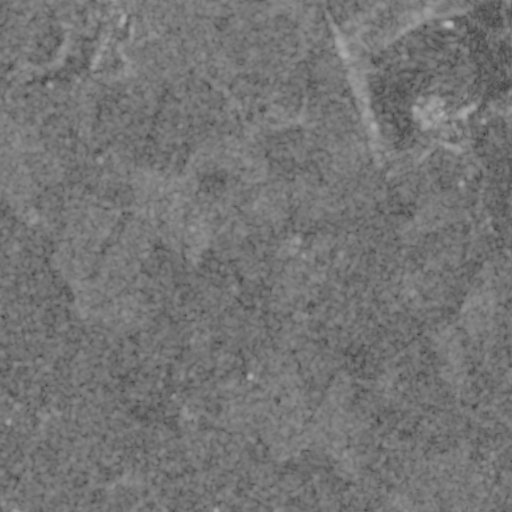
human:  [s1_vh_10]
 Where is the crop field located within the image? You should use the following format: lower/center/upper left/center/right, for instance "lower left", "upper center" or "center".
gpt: The crop field is located in the lower right of the image.
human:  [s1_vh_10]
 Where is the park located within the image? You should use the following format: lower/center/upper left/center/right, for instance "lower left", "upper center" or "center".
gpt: The park is located in the lower right of the image.
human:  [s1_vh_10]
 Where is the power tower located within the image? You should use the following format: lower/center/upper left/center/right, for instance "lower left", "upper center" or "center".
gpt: The power tower is located in the left of the image.
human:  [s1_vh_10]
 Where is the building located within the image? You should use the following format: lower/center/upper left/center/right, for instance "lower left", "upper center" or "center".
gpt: There is no building in the image.

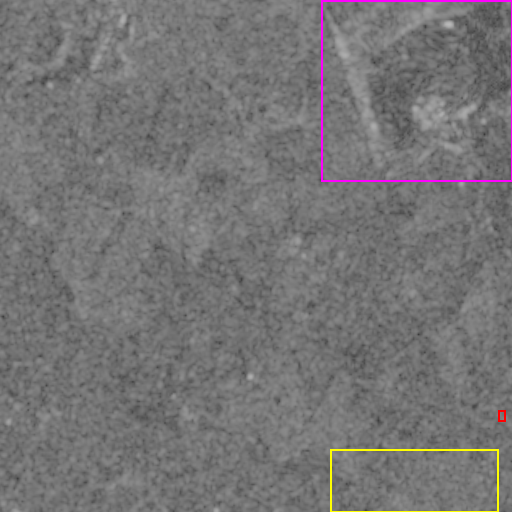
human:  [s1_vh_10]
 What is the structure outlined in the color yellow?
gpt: The structure outlined in yellow is a crop field.
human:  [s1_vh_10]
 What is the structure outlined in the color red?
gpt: The structure outlined in red is a park.
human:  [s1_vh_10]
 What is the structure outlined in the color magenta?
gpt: The structure outlined in magenta is a quarry.
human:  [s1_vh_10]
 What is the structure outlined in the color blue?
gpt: There is no blue outline.